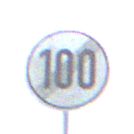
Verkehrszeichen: EndeGeschwindigkeit100
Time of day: MorningAfternoon
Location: Outdoor (Suburban)
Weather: PartlyCloudy
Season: NotSpecified
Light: Natural